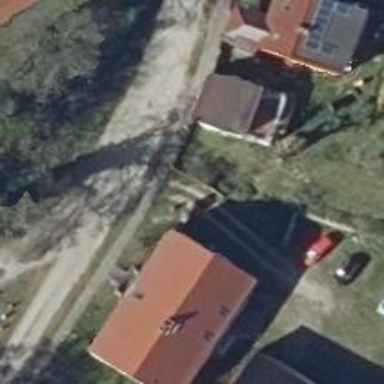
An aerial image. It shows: Residential building.